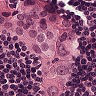
Metastatic tissue present: yes